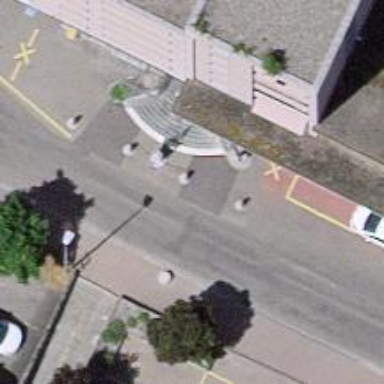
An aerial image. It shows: Footway along the road.